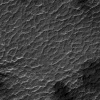
Atmospheric dust classification: not_dusty